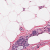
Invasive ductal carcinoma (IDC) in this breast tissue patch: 0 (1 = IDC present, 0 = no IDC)